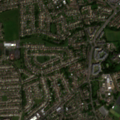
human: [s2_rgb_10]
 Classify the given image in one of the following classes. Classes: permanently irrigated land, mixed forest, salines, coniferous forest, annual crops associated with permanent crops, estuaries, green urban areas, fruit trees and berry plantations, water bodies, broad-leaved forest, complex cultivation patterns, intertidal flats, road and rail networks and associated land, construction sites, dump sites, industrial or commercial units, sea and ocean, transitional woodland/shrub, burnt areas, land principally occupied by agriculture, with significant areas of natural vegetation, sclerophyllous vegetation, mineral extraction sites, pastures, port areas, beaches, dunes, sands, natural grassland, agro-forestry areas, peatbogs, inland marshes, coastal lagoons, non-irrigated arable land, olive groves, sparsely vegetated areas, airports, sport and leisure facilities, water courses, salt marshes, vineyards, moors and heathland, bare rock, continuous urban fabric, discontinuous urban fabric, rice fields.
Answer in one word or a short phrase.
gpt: discontinuous urban fabric